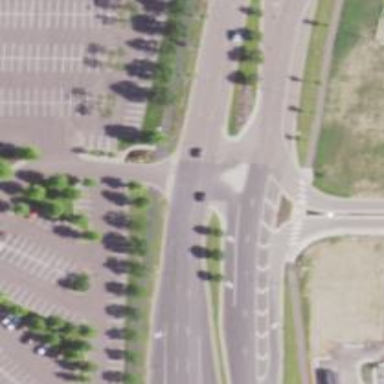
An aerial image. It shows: Asphalt road with secondary link designation.